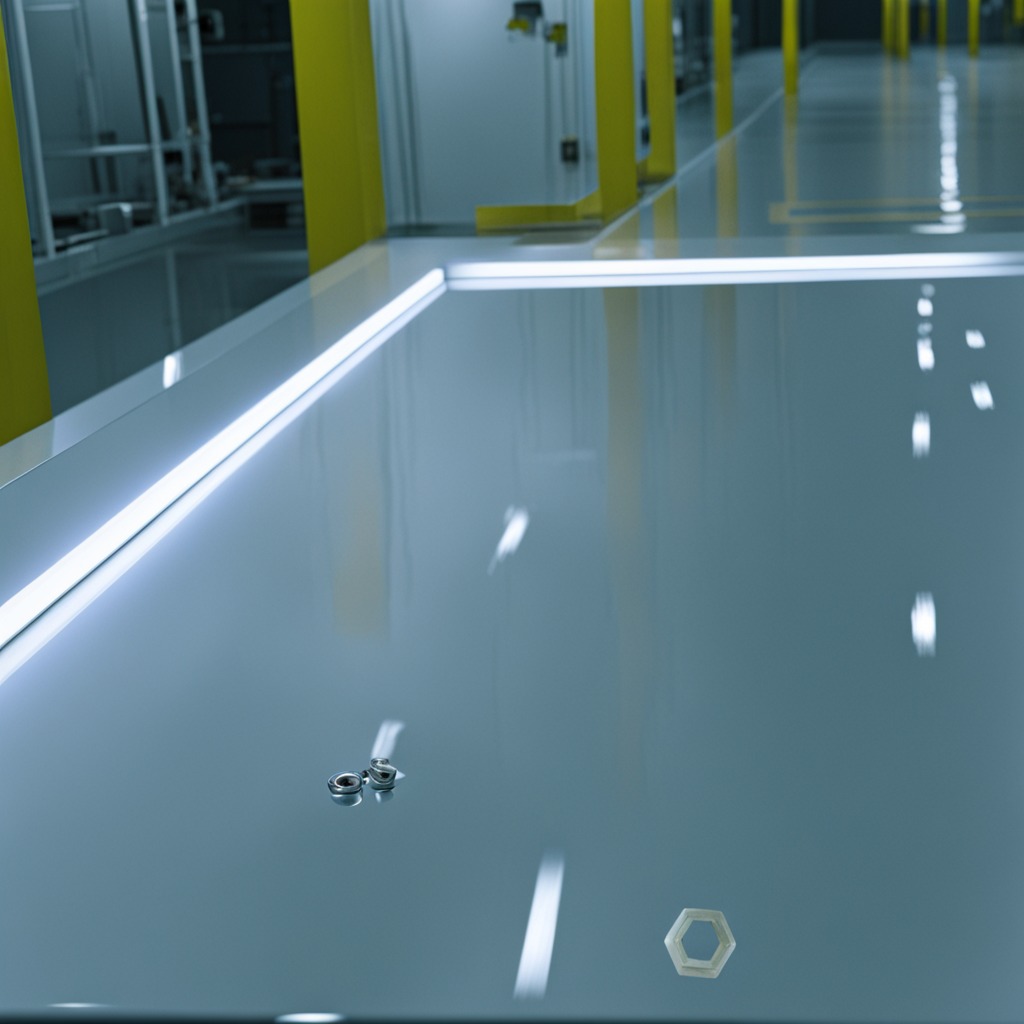
A metal nut is lying on the table.